Field crop: maize
Growth stage: 2
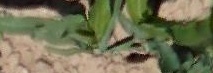
Species: maize